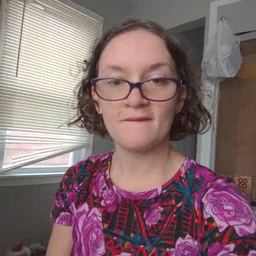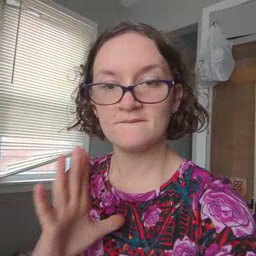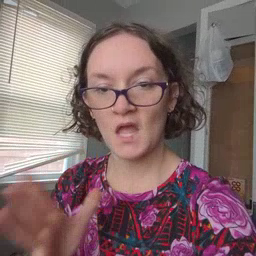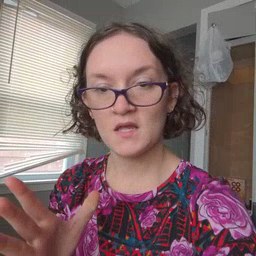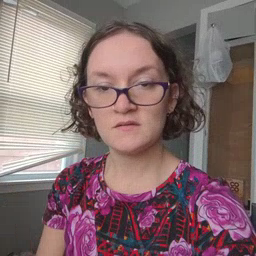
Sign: fine